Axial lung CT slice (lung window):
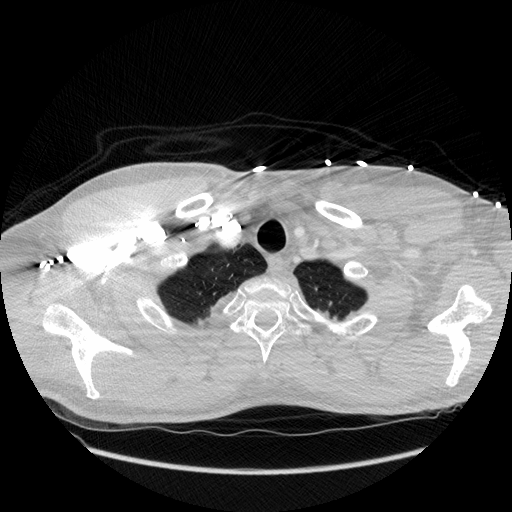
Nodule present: no